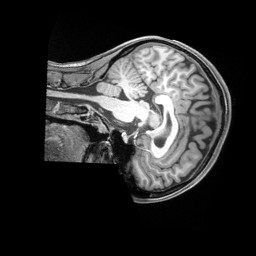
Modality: T1w
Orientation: sagittal
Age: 24
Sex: female
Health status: ill
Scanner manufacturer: siemens
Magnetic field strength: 3 T
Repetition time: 2.2 s
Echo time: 0.00218 s